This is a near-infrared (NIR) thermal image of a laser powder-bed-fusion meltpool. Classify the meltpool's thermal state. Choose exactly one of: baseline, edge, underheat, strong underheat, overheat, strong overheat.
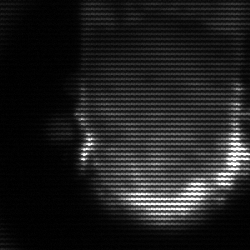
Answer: baseline